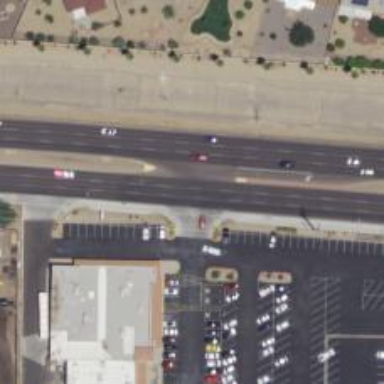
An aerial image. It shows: Primary link road with asphalt surface.